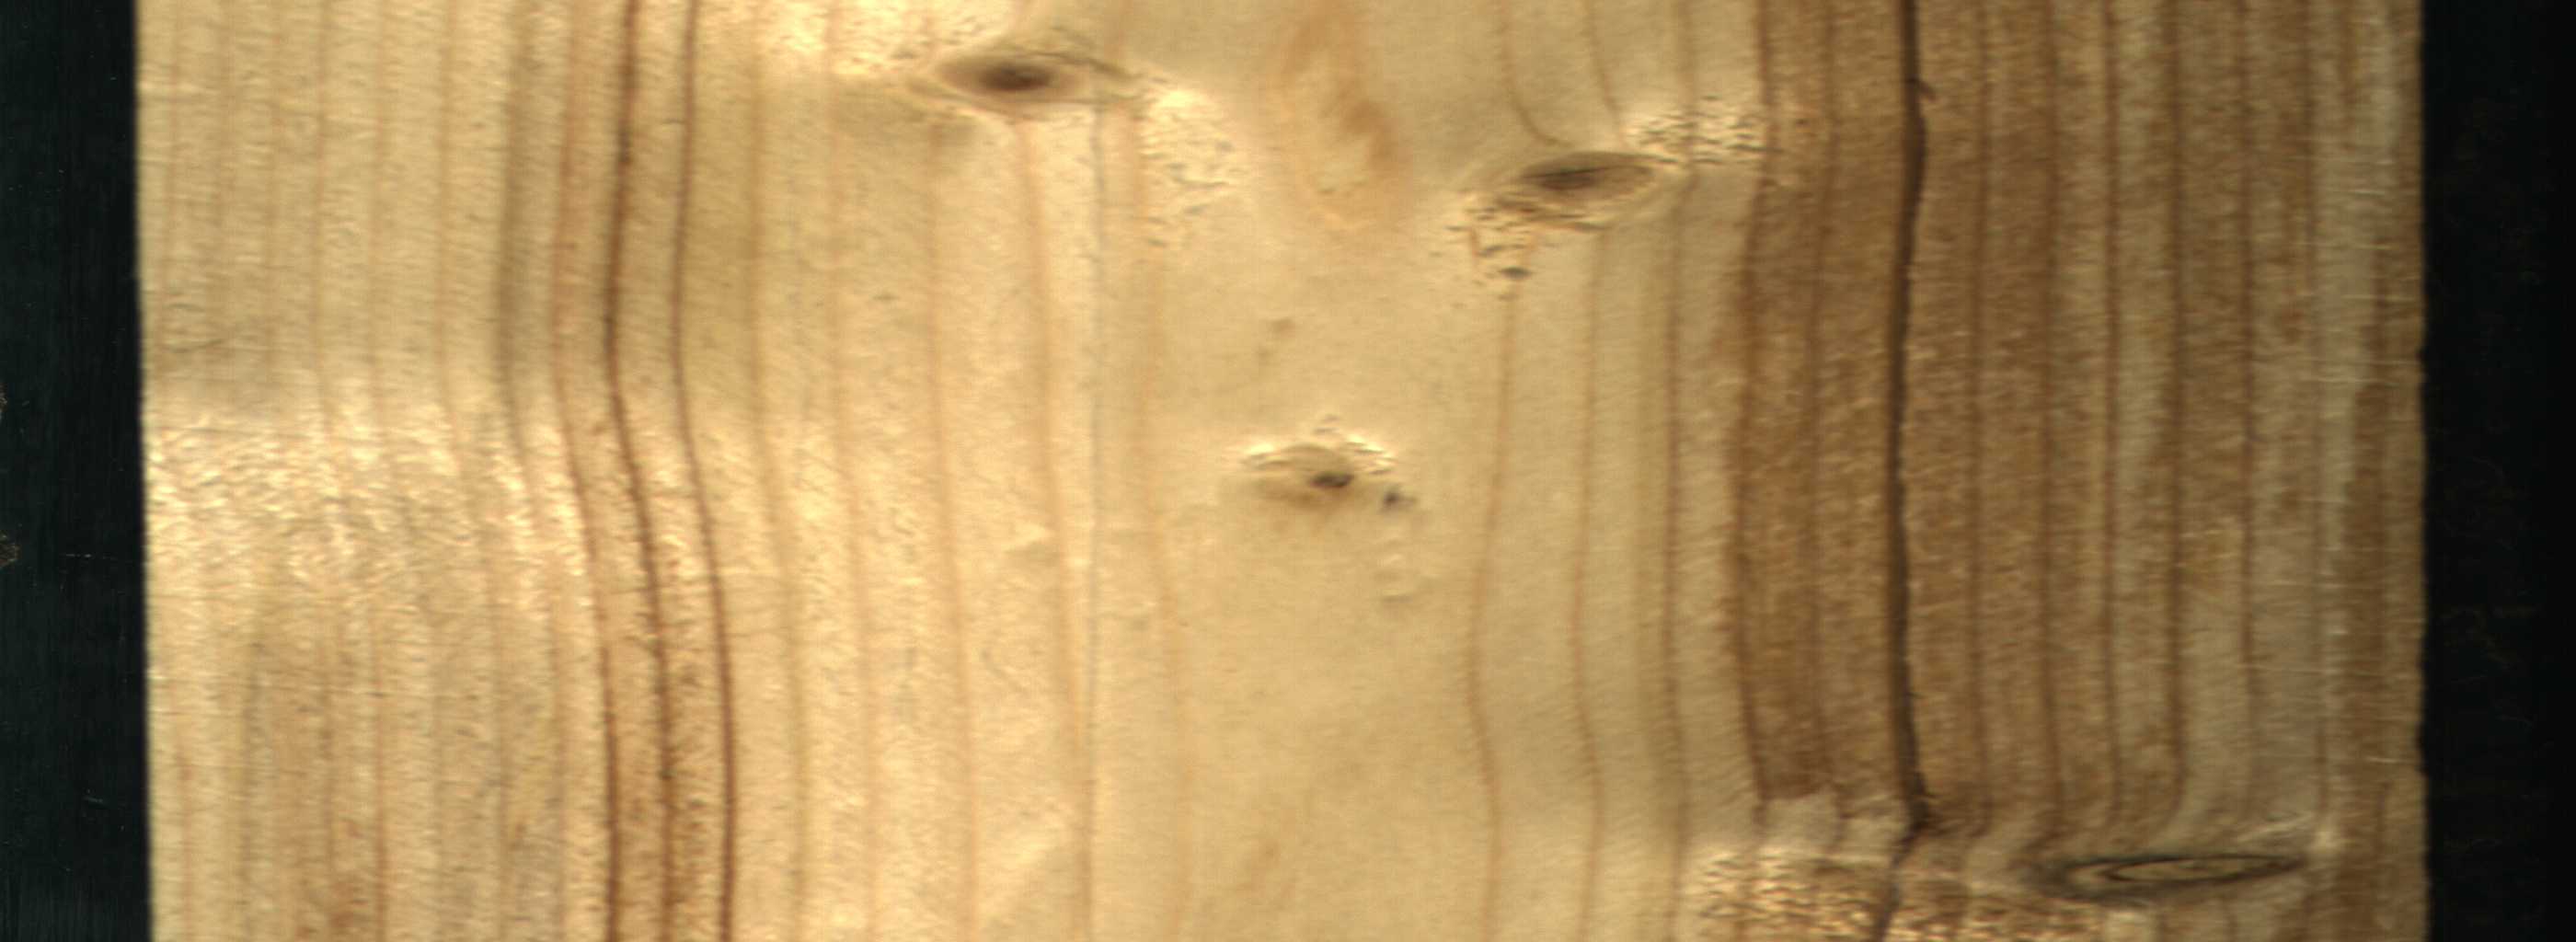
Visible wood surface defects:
Dead_Knot
Live_Knot
Live_Knot
Live_Knot